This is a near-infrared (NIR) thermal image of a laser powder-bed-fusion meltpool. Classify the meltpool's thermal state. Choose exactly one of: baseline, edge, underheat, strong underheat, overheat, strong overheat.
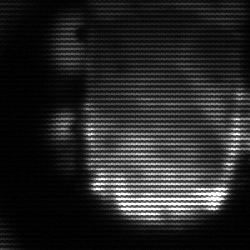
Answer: baseline